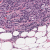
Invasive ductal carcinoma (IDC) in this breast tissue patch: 1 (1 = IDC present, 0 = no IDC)